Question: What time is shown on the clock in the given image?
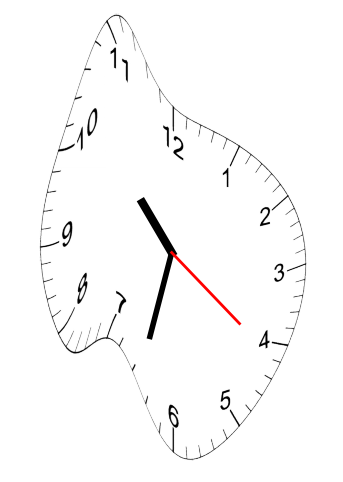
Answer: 10:32:21